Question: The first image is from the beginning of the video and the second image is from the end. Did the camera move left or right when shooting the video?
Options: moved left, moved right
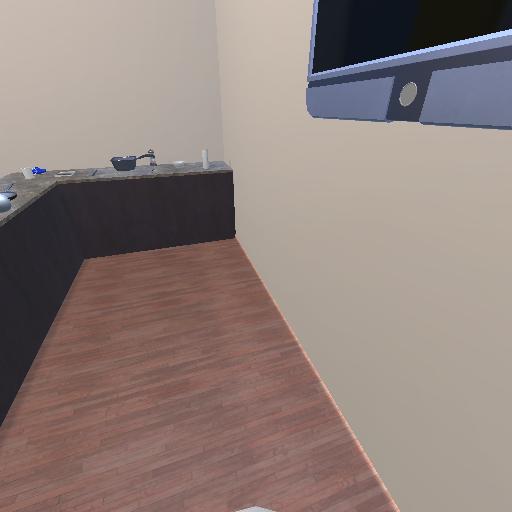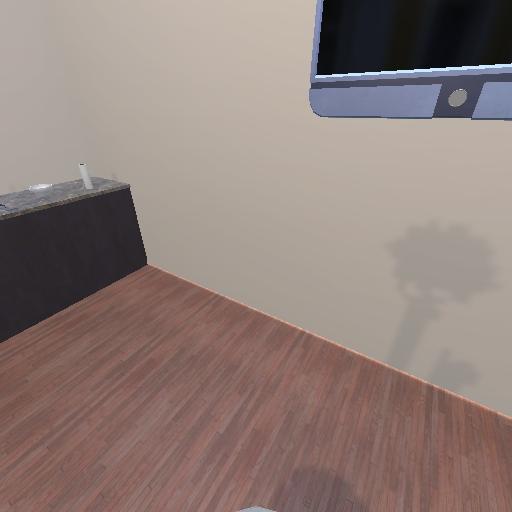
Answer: moved left